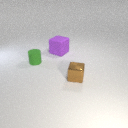
large purple rubber cube behind small brown metal cube